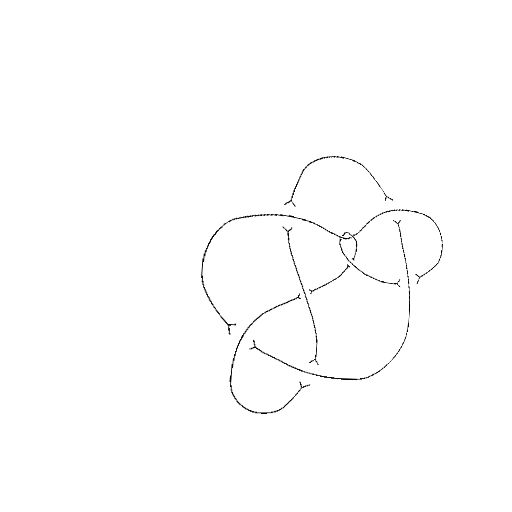
Crossing number: 9